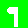
Digit: 9